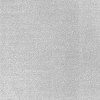
Atmospheric dust classification: dusty